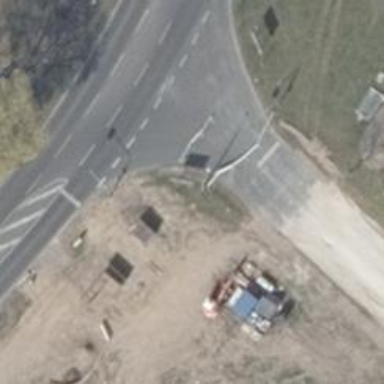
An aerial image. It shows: Crossing with traffic signals.